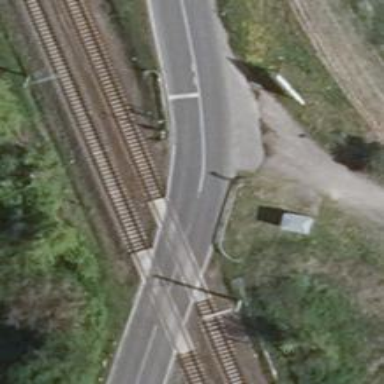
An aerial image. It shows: Level crossing with both lights and saltire in place.